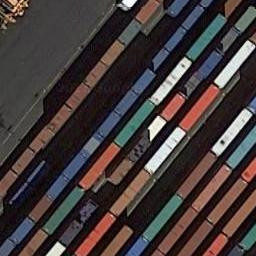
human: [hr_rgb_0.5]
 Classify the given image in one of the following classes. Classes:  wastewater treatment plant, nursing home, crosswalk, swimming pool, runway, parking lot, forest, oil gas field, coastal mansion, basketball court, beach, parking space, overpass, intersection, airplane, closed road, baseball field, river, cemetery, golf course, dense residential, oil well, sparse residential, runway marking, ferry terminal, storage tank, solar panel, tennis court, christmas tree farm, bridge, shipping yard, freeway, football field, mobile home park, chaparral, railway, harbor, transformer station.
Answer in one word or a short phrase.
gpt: shipping yard